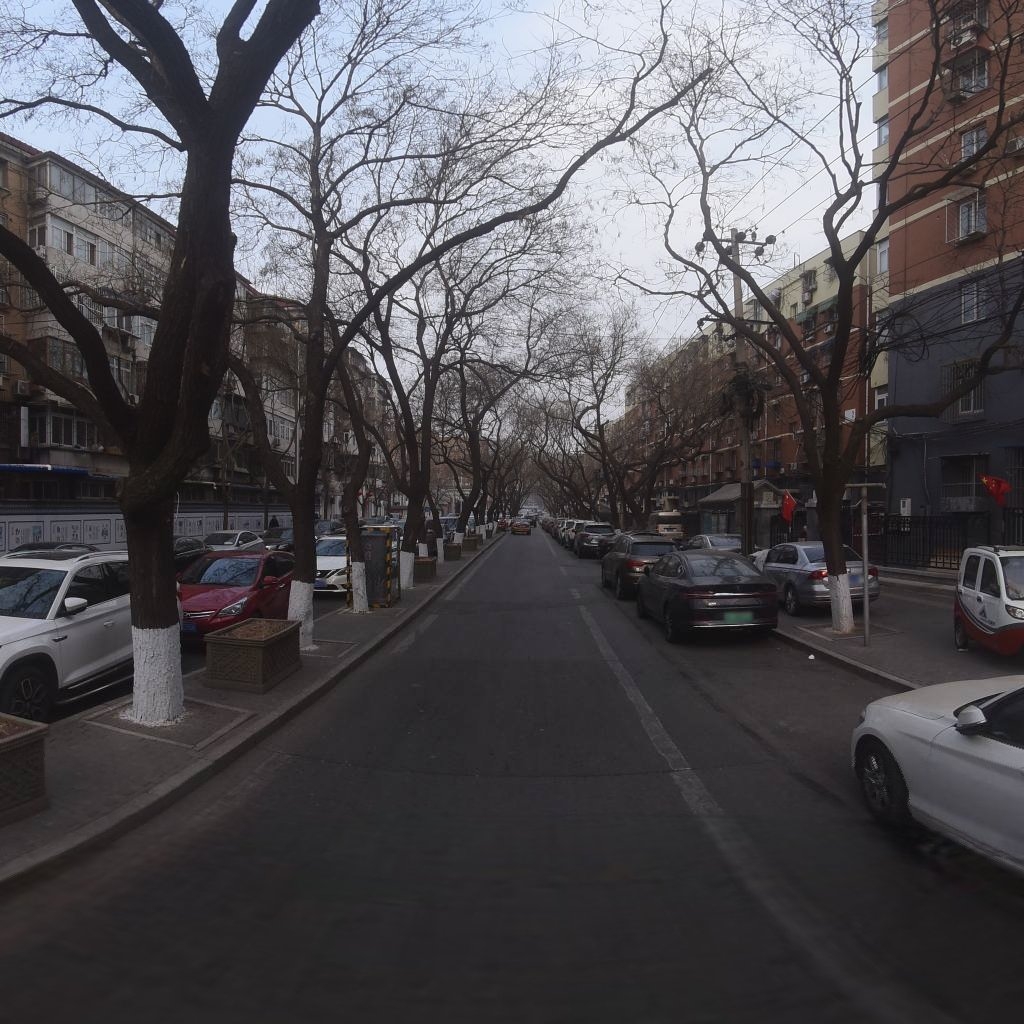
Region: Xicheng
Road damage annotations: transverse crack